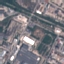
Land use / land cover class: Industrial